Field crop: tomato
Growth stage: 2
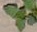
Species: solanum